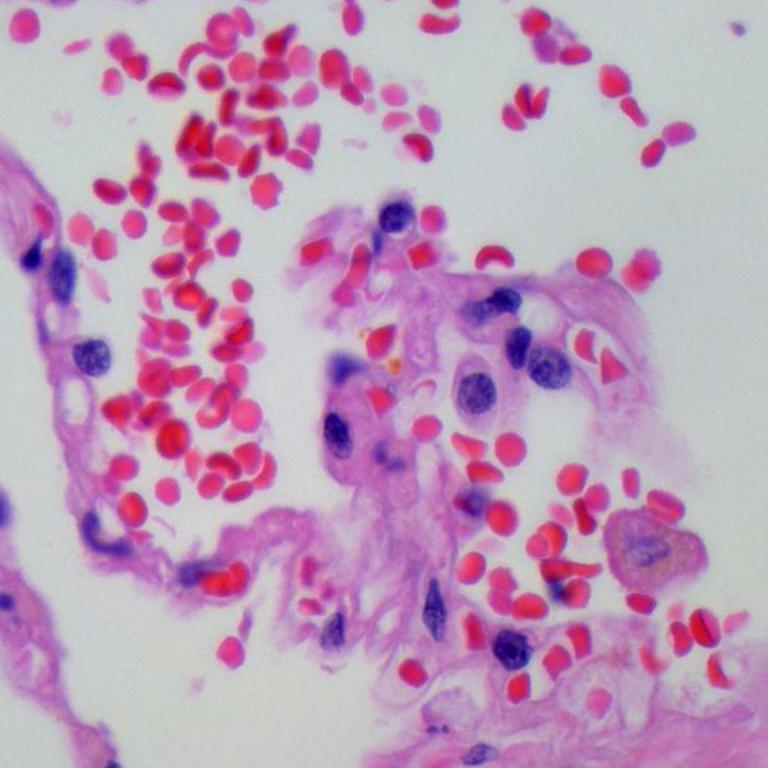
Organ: lung
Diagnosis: benign